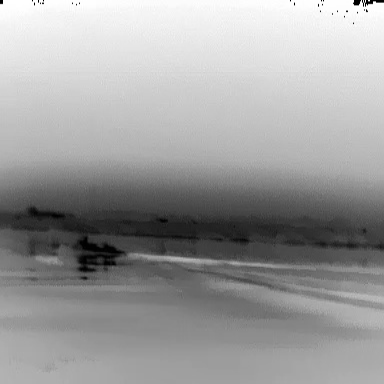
There is a warship in the infrared image.